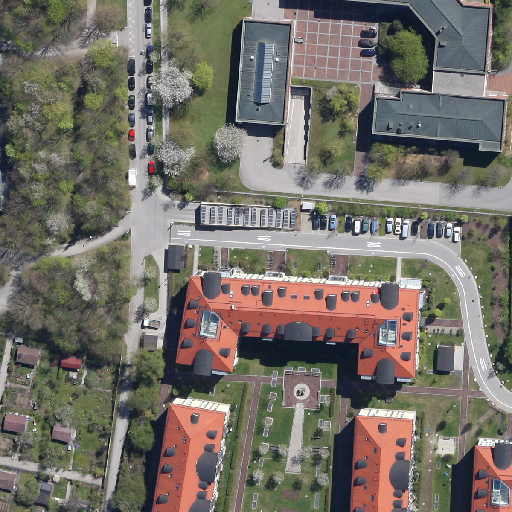
Referring expression: building along the road